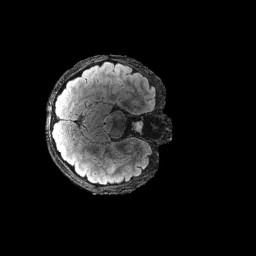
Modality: FLAIR
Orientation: axial
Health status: ill
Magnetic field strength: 3 T